Question: I am trying to rotate one view.UIview contain imageview and label. When I rotate screen it display two images on view like this.
Here is the code. In this I put all labels in view did load and then I call Orientation method and put all labels according to there position in landscape and portrait mode.
'''
- (void)viewDidLoad
{
[super viewDidLoad];
// Do any additional setup after loading the view, typically from a nib.
// Code for Label Headings for meters
// // Speedometer Reading...
UILabel *tempReading6 = [[UILabel alloc] initWithFrame:CGRectMake(60, 10, 300, 30)];
self.speedometerReading = tempReading6;
self.speedometerReading.textAlignment = UITextAlignmentCenter;
self.speedometerReading.backgroundColor = [UIColor clearColor];
//self.speedometerReading.text= @"Receive";
//self.speedometerReading.textColor = [UIColor colorWithRed:114/255.f green:146/255.f blue:38/255.f alpha:1.0];
self.speedometerReading.textColor=[UIColor purpleColor];
[self.speedometerReading setFont:[UIFont fontWithName:@"Helvetica-Bold" size:30.0]];
//[self.view addSubview:self.speedometerReading ];
[self.view addSubview:self.speedometerReading ];
UILabel *tempReading1 = [[UILabel alloc] initWithFrame:CGRectMake(415, 10, 300, 30)];
self.speedometerReading1 = tempReading1;
self.speedometerReading1.textAlignment = UITextAlignmentCenter;
self.speedometerReading1.backgroundColor = [UIColor clearColor];
//self.speedometerReading1.text= @"Test";
//self.speedometerReading.textColor = [UIColor colorWithRed:114/255.f green:146/255.f blue:38/255.f alpha:1.0];
self.speedometerReading1.textColor=[UIColor blueColor];
[self.speedometerReading1 setFont:[UIFont fontWithName:@"Helvetica-Bold" size:30.0]];
[self.view addSubview:self.speedometerReading1 ];
UILabel *tempReading2 = [[UILabel alloc] initWithFrame:CGRectMake(60, 340, 300, 30)];
self.speedometerReading2 = tempReading2;
self.speedometerReading2.textAlignment = UITextAlignmentCenter;
self.speedometerReading2.backgroundColor = [UIColor clearColor];
//self.speedometerReading2.text= @"Repair";
//self.speedometerReading.textColor = [UIColor colorWithRed:114/255.f green:146/255.f blue:38/255.f alpha:1.0];
self.speedometerReading2.textColor=[UIColor blueColor];
[self.speedometerReading2 setFont:[UIFont fontWithName:@"Helvetica-Bold" size:30.0]];
[self.view addSubview:self.speedometerReading2 ];
UILabel *tempReading3 = [[UILabel alloc] initWithFrame:CGRectMake(415, 340, 300, 30)];
self.speedometerReading3 = tempReading3;
self.speedometerReading3.textAlignment = UITextAlignmentCenter;
self.speedometerReading3.backgroundColor = [UIColor clearColor];
//self.speedometerReading3.text= @"Refurb";
//self.speedometerReading.textColor = [UIColor colorWithRed:114/255.f green:146/255.f blue:38/255.f alpha:1.0];
self.speedometerReading3.textColor=[UIColor purpleColor];
[self.speedometerReading3 setFont:[UIFont fontWithName:@"Helvetica-Bold" size:30.0]];
[self.view addSubview:self.speedometerReading3 ];
UILabel *tempReading4 = [[UILabel alloc] initWithFrame:CGRectMake(60, 670, 300, 30)];
self.speedometerReading4 = tempReading4;
self.speedometerReading4.textAlignment = UITextAlignmentCenter;
self.speedometerReading4.backgroundColor = [UIColor clearColor];
self.speedometerReading4.text= @"Packout";
//self.speedometerReading.textColor = [UIColor colorWithRed:114/255.f green:146/255.f blue:38/255.f alpha:1.0];
self.speedometerReading4.textColor=[UIColor purpleColor];
[self.speedometerReading4 setFont:[UIFont fontWithName:@"Helvetica-Bold" size:30.0]];
[self.view addSubview:self.speedometerReading4 ];
UILabel *tempReading5 = [[UILabel alloc] initWithFrame:CGRectMake(415, 670, 300, 30)];
self.speedometerReading5 = tempReading5;
self.speedometerReading5.textAlignment = UITextAlignmentCenter;
self.speedometerReading5.backgroundColor = [UIColor clearColor];
self.speedometerReading5.text= @"Shipping";
//self.speedometerReading.textColor = [UIColor colorWithRed:114/255.f green:146/255.f blue:38/255.f alpha:1.0];
self.speedometerReading5.textColor=[UIColor blueColor];
[self.speedometerReading5 setFont:[UIFont fontWithName:@"Helvetica-Bold" size:30.0]];
[self.view addSubview:self.speedometerReading5 ];
// Code for Meter 1 Pack value data.......
UIImageView *backgroundImageView = [[UIImageView alloc]initWithFrame:CGRectMake(40, 30, 357,280)];
backgroundImageView.image = [UIImage imageNamed:@"speedometer-1-2.png"];
//backgroundImageView.backgroundColor=[UIColor whiteColor];
[self.view addSubview:backgroundImageView];
UIImageView *meterImageView = [[UIImageView alloc]initWithFrame:CGRectMake(10, 40, 286,315)];
meterImageView.image = [UIImage imageNamed:@"meter.png"];
[self.view addSubview:meterImageView];
// Needle //
UIImageView *imgNeedle = [[UIImageView alloc]initWithFrame:CGRectMake(200,155, 22, 110)];
self.needleImageView = imgNeedle;
self.needleImageView.layer.anchorPoint = CGPointMake(self.needleImageView.layer.anchorPoint.x, self.needleImageView.layer.anchorPoint.y*2);
self.needleImageView.backgroundColor = [UIColor clearColor];
self.needleImageView.image = [UIImage imageNamed:@"arrow.png"];
[self.view addSubview:self.needleImageView];
// Needle Dot //
UIImageView *meterImageViewDot = [[UIImageView alloc]initWithFrame:CGRectMake(185, 190, 45,44)];
meterImageViewDot.image = [UIImage imageNamed:@"center_wheel.png"];
[self.view addSubview:meterImageViewDot];
// Speedometer Reading //
UILabel *tempReading = [[UILabel alloc] initWithFrame:CGRectMake(180, 260, 60, 30)];
self.speedometerReading = tempReading;
//[tempReading release];
self.speedometerReading.textAlignment = UITextAlignmentCenter;
self.speedometerReading.backgroundColor = [UIColor blackColor];
self.speedometerReading.text= @"0";
self.speedometerReading.textColor = [UIColor colorWithRed:114/255.f green:146/255.f blue:38/255.f alpha:1.0];
[self.view addSubview:self.speedometerReading ];
UILabel *temp1 = [[UILabel alloc] initWithFrame:CGRectMake(550, 260, 60, 30)];
self.speedometerReading1 = temp1;
//[tempReading release];
self.speedometerReading1.textAlignment = UITextAlignmentCenter;
self.speedometerReading1.backgroundColor = [UIColor blackColor];
self.speedometerReading1.text= @"0";
self.speedometerReading1.textColor = [UIColor colorWithRed:114/255.f green:146/255.f blue:38/255.f alpha:1.0];
[self.view addSubview:self.speedometerReading1 ];
UILabel *temp2 = [[UILabel alloc] initWithFrame:CGRectMake(180, 600, 60, 30)];
self.speedometerReading2 = temp2;
//[tempReading release];
self.speedometerReading2.textAlignment = UITextAlignmentCenter;
self.speedometerReading2.backgroundColor = [UIColor blackColor];
self.speedometerReading2.text= @"0";
self.speedometerReading2.textColor = [UIColor colorWithRed:114/255.f green:146/255.f blue:38/255.f alpha:1.0];
[self.view addSubview:self.speedometerReading2 ];
UILabel *temp3 = [[UILabel alloc] initWithFrame:CGRectMake(550, 600, 60, 30)];
self.speedometerReading3 = temp3;
//[tempReading release];
self.speedometerReading3.textAlignment = UITextAlignmentCenter;
self.speedometerReading3.backgroundColor = [UIColor blackColor];
self.speedometerReading3.text= @"0";
self.speedometerReading3.textColor = [UIColor colorWithRed:114/255.f green:146/255.f blue:38/255.f alpha:1.0];
[self.view addSubview:self.speedometerReading3 ];
UILabel *temp4 = [[UILabel alloc] initWithFrame:CGRectMake(180, 920, 60, 30)];
self.speedometerReading4 = temp4;
//[tempReading release];
self.speedometerReading4.textAlignment = UITextAlignmentCenter;
self.speedometerReading4.backgroundColor = [UIColor blackColor];
self.speedometerReading4.text= @"0";
self.speedometerReading4.textColor = [UIColor colorWithRed:114/255.f green:146/255.f blue:38/255.f alpha:1.0];
[self.view addSubview:self.speedometerReading4 ];
UILabel *temp5 = [[UILabel alloc] initWithFrame:CGRectMake(550, 920, 60, 30)];
self.speedometerReading5 = temp5;
//[tempReading release];
self.speedometerReading5.textAlignment = UITextAlignmentCenter;
self.speedometerReading5.backgroundColor = [UIColor blackColor];
self.speedometerReading5.text= @"0";
self.speedometerReading5.textColor = [UIColor colorWithRed:114/255.f green:146/255.f blue:38/255.f alpha:1.0];
[self.view addSubview:self.speedometerReading5 ];
// Set Max Value //
self.maxVal = @"10000";
// code snipet for dynamic label value creation.....
UILabel *label1=[[UILabel alloc] initWithFrame:CGRectMake(260, 250, 60, 40)];
self.label_max=label1;
self.label_max.text=@"10000";
[label_max setBackgroundColor:[UIColor clearColor]];
[self.view addSubview:self.label_max ];
UILabel *label2=[[UILabel alloc] initWithFrame:CGRectMake(200, 90, 60, 30)];
self.label_mid=label2;
self.label_mid.text=finalvalue;
[self.view addSubview:self.label_mid];
[label_mid setBackgroundColor:[UIColor clearColor]];
UILabel *label3= [[UILabel alloc] initWithFrame:CGRectMake(120, 140, 60, 30)];
self.lable_minmid=label3;
self.lable_minmid.text=finalvalue2;
[lable_minmid setBackgroundColor:[UIColor clearColor]];
[self.view addSubview:self.lable_minmid];
UILabel *label4=[[UILabel alloc] initWithFrame:CGRectMake(270, 140, 60, 30)];
self.label_mid1=label4;
// self.label_mid1.text=@"7500";
self.label_mid1.text=finalvalue3;
[self.view addSubview:self.label_mid1];
[label_mid1 setBackgroundColor:[UIColor clearColor]];
UILabel *label5= [[UILabel alloc] initWithFrame:CGRectMake(100, 250, 60, 30)];
self.lable_min=label5;
self.lable_min.text=@"0";
[self.view addSubview:self.lable_min];
[lable_min setBackgroundColor:[UIColor clearColor]];
// Code for Meter2 RCV value data.......
UIImageView *backgroundImageView1 = [[UIImageView alloc]initWithFrame:CGRectMake(400, 30, 357,280)];
backgroundImageView1.image = [UIImage imageNamed:@"speedometer-1-2.png"];
//backgroundImageView.backgroundColor=[UIColor whiteColor];
[self.view addSubview:backgroundImageView1];
// Needle //
UIImageView *imgNeedle1 = [[UIImageView alloc]initWithFrame:CGRectMake(565,150, 22, 110)];
self.needleImageView1 = imgNeedle1;
self.needleImageView1.layer.anchorPoint = CGPointMake(self.needleImageView1.layer.anchorPoint.x, self.needleImageView1.layer.anchorPoint.y*2);
self.needleImageView1.backgroundColor = [UIColor clearColor];
self.needleImageView1.image = [UIImage imageNamed:@"arrow1.png"];
[self.view addSubview:self.needleImageView1];
// Needle Dot //
UIImageView *meterImageViewDot1 = [[UIImageView alloc]initWithFrame:CGRectMake(555, 180, 45,44)];
meterImageViewDot1.image = [UIImage imageNamed:@"center_wheel1.png"];
[self.view addSubview:meterImageViewDot1];
// code snipet for dynamic label value creation.........12-sep-2013...
UILabel *label6=[[UILabel alloc] initWithFrame:CGRectMake(640, 240, 60, 40)];
self.label_max=label6;
self.label_max.text=@"10000";
[label_max setBackgroundColor:[UIColor clearColor]];
[self.view addSubview:self.label_max ];
UILabel *label7=[[UILabel alloc] initWithFrame:CGRectMake(555, 90, 60, 30)];
self.label_mid=label7;
self.label_mid.text=finalvalue;
[self.view addSubview:self.label_mid];
[label_mid setBackgroundColor:[UIColor clearColor]];
UILabel *label8= [[UILabel alloc] initWithFrame:CGRectMake(480, 130, 60, 30)];
self.lable_minmid=label8;
self.lable_minmid.text=finalvalue2;
[lable_minmid setBackgroundColor:[UIColor clearColor]];
[self.view addSubview:self.lable_minmid];
UILabel *label9=[[UILabel alloc] initWithFrame:CGRectMake(630, 130, 60, 30)];
self.label_mid1=label9;
//self.label_mid1.text=@"7500";
self.label_mid1.text=finalvalue3;
[self.view addSubview:self.label_mid1];
[label_mid1 setBackgroundColor:[UIColor clearColor]];
UILabel *label10= [[UILabel alloc] initWithFrame:CGRectMake(470, 240, 60, 30)];
self.lable_min=label10;
self.lable_min.text=@"0";
[self.view addSubview:self.lable_min];
[lable_min setBackgroundColor:[UIColor clearColor]];
// Code for Meter3 REFURB value data................12/9/2013........
UIImageView *backgroundImageView2 = [[UIImageView alloc]initWithFrame:CGRectMake(40, 350, 357,280)];
backgroundImageView2.image = [UIImage imageNamed:@"speedometer-1-2.png"];
//backgroundImageView.backgroundColor=[UIColor whiteColor];
[self.view addSubview:backgroundImageView2];
// Needle //
UIImageView *imgNeedle2 = [[UIImageView alloc]initWithFrame:CGRectMake(208,460, 22, 110)];
self.needleImageView2 = imgNeedle2;
self.needleImageView2.layer.anchorPoint = CGPointMake(self.needleImageView2.layer.anchorPoint.x, self.needleImageView2.layer.anchorPoint.y*2);
self.needleImageView2.backgroundColor = [UIColor clearColor];
self.needleImageView2.image = [UIImage imageNamed:@"arrow2.png"];
[self.view addSubview:self.needleImageView2];
// Needle Dot //
UIImageView *meterImageViewDot2 = [[UIImageView alloc]initWithFrame:CGRectMake(190, 500, 45,44)];
meterImageViewDot2.image = [UIImage imageNamed:@"center_wheel2.png"];
[self.view addSubview:meterImageViewDot2];
// code snipet for dynamic label value creation.........3-sep-2013...
UILabel *label11=[[UILabel alloc] initWithFrame:CGRectMake(260, 550, 60, 40)];
self.label_max=label11;
self.label_max.text=@"10000";
[label_max setBackgroundColor:[UIColor clearColor]];
[self.view addSubview:self.label_max ];
UILabel *label12=[[UILabel alloc] initWithFrame:CGRectMake(195, 400, 60, 30)];
self.label_mid=label12;
self.label_mid.text=finalvalue;
[self.view addSubview:self.label_mid];
[label_mid setBackgroundColor:[UIColor clearColor]];
UILabel *label13= [[UILabel alloc] initWithFrame:CGRectMake(120, 450, 60, 30)];
self.lable_minmid=label13;
self.lable_minmid.text=finalvalue2;
[lable_minmid setBackgroundColor:[UIColor clearColor]];
[self.view addSubview:self.lable_minmid];
UILabel *label14=[[UILabel alloc] initWithFrame:CGRectMake(270, 450, 60, 30)];
self.label_mid1=label14;
//self.label_mid1.text=@"7500";
self.label_mid1.text=finalvalue3;
[self.view addSubview:self.label_mid1];
[label_mid1 setBackgroundColor:[UIColor clearColor]];
UILabel *label15= [[UILabel alloc] initWithFrame:CGRectMake(120, 560, 60, 30)];
self.lable_min=label15;
self.lable_min.text=@"0";
[self.view addSubview:self.lable_min];
[lable_min setBackgroundColor:[UIColor clearColor]];
// Code for Meter4 REP value data...........12/9/2013........
UIImageView *backgroundImageView3 = [[UIImageView alloc]initWithFrame:CGRectMake(400, 350, 357,280)];
backgroundImageView3.image = [UIImage imageNamed:@"speedometer-1-2.png"];
//backgroundImageView.backgroundColor=[UIColor whiteColor];
[self.view addSubview:backgroundImageView3];
// Needle //
UIImageView *imgNeedle3 = [[UIImageView alloc]initWithFrame:CGRectMake(560,470, 22, 110)];
self.needleImageView3 = imgNeedle3;
self.needleImageView3.layer.anchorPoint = CGPointMake(self.needleImageView3.layer.anchorPoint.x, self.needleImageView3.layer.anchorPoint.y*2);
self.needleImageView3.backgroundColor = [UIColor clearColor];
self.needleImageView3.image = [UIImage imageNamed:@"arrow3.png"];
[self.view addSubview:self.needleImageView3];
// Needle Dot //
UIImageView *meterImageViewDot3 = [[UIImageView alloc]initWithFrame:CGRectMake(550, 500, 45,44)];
meterImageViewDot3.image = [UIImage imageNamed:@"center_wheel3.png"];
[self.view addSubview:meterImageViewDot3];
// code snipet for dynamic label value creation....
UILabel *label16=[[UILabel alloc] initWithFrame:CGRectMake(620, 560, 60, 40)];
self.label_max=label16;
self.label_max.text=@"10000";
[label_max setBackgroundColor:[UIColor clearColor]];
[self.view addSubview:self.label_max ];
UILabel *label17=[[UILabel alloc] initWithFrame:CGRectMake(555, 420, 60, 30)];
self.label_mid=label17;
self.label_mid.text=finalvalue;
[self.view addSubview:self.label_mid];
[label_mid setBackgroundColor:[UIColor clearColor]];
UILabel *label18= [[UILabel alloc] initWithFrame:CGRectMake(470, 450, 60, 30)];
self.lable_minmid=label18;
self.lable_minmid.text=finalvalue2;
[lable_minmid setBackgroundColor:[UIColor clearColor]];
[self.view addSubview:self.lable_minmid];
UILabel *label19=[[UILabel alloc] initWithFrame:CGRectMake(620, 450, 60, 30)];
self.label_mid1=label19;
//self.label_mid1.text=@"7500";
self.label_mid1.text=finalvalue3;
[self.view addSubview:self.label_mid1];
[label_mid1 setBackgroundColor:[UIColor clearColor]];
UILabel *label20= [[UILabel alloc] initWithFrame:CGRectMake(480, 560, 60, 30)];
self.lable_min=label20;
self.lable_min.text=@"0";
[self.view addSubview:self.lable_min];
[lable_min setBackgroundColor:[UIColor clearColor]];
// Code for Meter5 SHIP value data.......
UIImageView *backgroundImageView4 = [[UIImageView alloc]initWithFrame:CGRectMake(40, 680, 357,280)];
backgroundImageView4.image = [UIImage imageNamed:@"speedometer-1-2.png"];
//backgroundImageView.backgroundColor=[UIColor whiteColor];
[self.view addSubview:backgroundImageView4];
// Needle //
UIImageView *imgNeedle4 = [[UIImageView alloc]initWithFrame:CGRectMake(200,800, 22, 110)];
self.needleImageView4 = imgNeedle4;
self.needleImageView4.layer.anchorPoint = CGPointMake(self.needleImageView4.layer.anchorPoint.x, self.needleImageView4.layer.anchorPoint.y*2);
self.needleImageView4.backgroundColor = [UIColor clearColor];
self.needleImageView4.image = [UIImage imageNamed:@"arrow4.png"];
[self.view addSubview:self.needleImageView4];
// Needle Dot //
UIImageView *meterImageViewDot4 = [[UIImageView alloc]initWithFrame:CGRectMake(188, 830, 45,44)];
meterImageViewDot4.image = [UIImage imageNamed:@"center_wheel4.png"];
[self.view addSubview:meterImageViewDot4];
// code snipet for dynamic label value creation.....
UILabel *label21=[[UILabel alloc] initWithFrame:CGRectMake(270, 890, 60, 40)];
self.label_max=label21;
self.label_max.text=@"10000";
[label_max setBackgroundColor:[UIColor clearColor]];
[self.view addSubview:self.label_max ];
UILabel *label22=[[UILabel alloc] initWithFrame:CGRectMake(195, 730, 60, 30)];
self.label_mid=label22;
self.label_mid.text=finalvalue;
[self.view addSubview:self.label_mid];
[label_mid setBackgroundColor:[UIColor clearColor]];
UILabel *label23= [[UILabel alloc] initWithFrame:CGRectMake(110, 780, 60, 30)];
self.lable_minmid=label23;
self.lable_minmid.text=finalvalue2;
[lable_minmid setBackgroundColor:[UIColor clearColor]];
[self.view addSubview:self.lable_minmid];
UILabel *label24=[[UILabel alloc] initWithFrame:CGRectMake(280, 780, 60, 30)];
self.label_mid1=label24;
//self.label_mid1.text=@"7500";
self.label_mid1.text=finalvalue3;
[self.view addSubview:self.label_mid1];
[label_mid1 setBackgroundColor:[UIColor clearColor]];
UILabel *label25= [[UILabel alloc] initWithFrame:CGRectMake(110, 890, 60, 30)];
self.lable_min=label25;
self.lable_min.text=@"0";
[self.view addSubview:self.lable_min];
[lable_min setBackgroundColor:[UIColor clearColor]];
// Code for Meter6 TST-RSLT value data.......Alok kumar.........12/9/2013........
UIImageView *backgroundImageView5 = [[UIImageView alloc]initWithFrame:CGRectMake(400, 680, 357,280)];
backgroundImageView5.image = [UIImage imageNamed:@"speedometer-1-2.png"];
//backgroundImageView.backgroundColor=[UIColor whiteColor];
[self.view addSubview:backgroundImageView5];
// Needle //
UIImageView *imgNeedle5 = [[UIImageView alloc]initWithFrame:CGRectMake(560,800, 22, 110)];
self.needleImageView5 = imgNeedle5;
self.needleImageView5.layer.anchorPoint = CGPointMake(self.needleImageView5.layer.anchorPoint.x, self.needleImageView5.layer.anchorPoint.y*2);
self.needleImageView5.backgroundColor = [UIColor clearColor];
self.needleImageView5.image = [UIImage imageNamed:@"arrow5.png"];
[self.view addSubview:self.needleImageView5];
// Needle Dot //
UIImageView *meterImageViewDot5 = [[UIImageView alloc]initWithFrame:CGRectMake(550, 830, 45,44)];
meterImageViewDot5.image = [UIImage imageNamed:@"center_wheel5.png"];
[self.view addSubview:meterImageViewDot5];
// code snipet for dynamic label value creation.....Alok kumar.....12-sep-2013...
UILabel *label26=[[UILabel alloc] initWithFrame:CGRectMake(640, 890, 60, 40)];
self.label_max=label26;
self.label_max.text=@"10000"; // label for meters max value.......
[label_max setBackgroundColor:[UIColor clearColor]];
[self.view addSubview:self.label_max ];
UILabel *label27=[[UILabel alloc] initWithFrame:CGRectMake(555, 730, 60, 30)];
self.label_mid=label27;
self.label_mid.text=finalvalue;
[self.view addSubview:self.label_mid];
[label_mid setBackgroundColor:[UIColor clearColor]];
UILabel *label28= [[UILabel alloc] initWithFrame:CGRectMake(460, 780, 60, 30)];
self.lable_minmid=label28;
self.lable_minmid.text=finalvalue2;
[lable_minmid setBackgroundColor:[UIColor clearColor]];
[self.view addSubview:self.lable_minmid];
UILabel *label29=[[UILabel alloc] initWithFrame:CGRectMake(650, 780, 60, 30)];
self.label_mid1=label29;
//self.label_mid1.text=@"7500";
self.label_mid1.text=finalvalue3;
[self.view addSubview:self.label_mid1];
[label_mid1 setBackgroundColor:[UIColor clearColor]];
UILabel *label30= [[UILabel alloc] initWithFrame:CGRectMake(470, 890, 60, 30)];
self.lable_min=label30;
self.lable_min.text=@"0";
[self.view addSubview:self.lable_min];
[lable_min setBackgroundColor:[UIColor clearColor]];
//
//
self.maxVal1=@"10000";
self.maxVal2=@"10000";
self.maxVal3=@"10000";
self.maxVal4=@"10000";
self.maxVal5=@"10000";
/// Set Needle pointer initialy at zero //
[self rotateIt:-118.4];
// Set previous angle //
self.prevAngleFactor = -118.4;
// Set Speedometer Value //
[self setSpeedometerCurrentValue];
// [self speedometerCurrentValue1];
// [self speedometerCurrentValue2];
// [self speedometerCurrentValue3];
// [self speedometerCurrentValue4];
// [self speedometerCurrentValue5];
}
}
}
'''

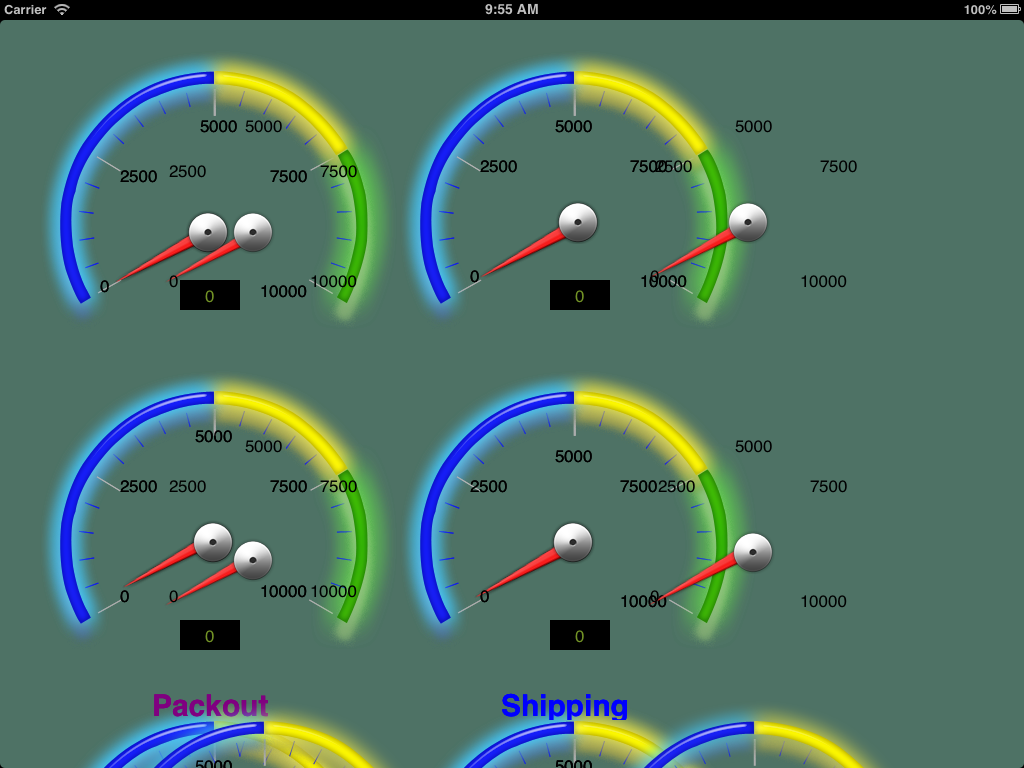
Answer: Your 'viewDidLoad' method is very, very long and contains a lot of duplicated code - so much I can't manage to unpick where the problem is. However, if you break it down into smaller re-usable methods, you will probably find where the problem is. It will be easier to maintain in the future too.
Alternatively, you could try building your user interface in a Storyboard or XIB file within Xcode. You can then define autolayout constraints to define how the user interface responds to rotation etc.